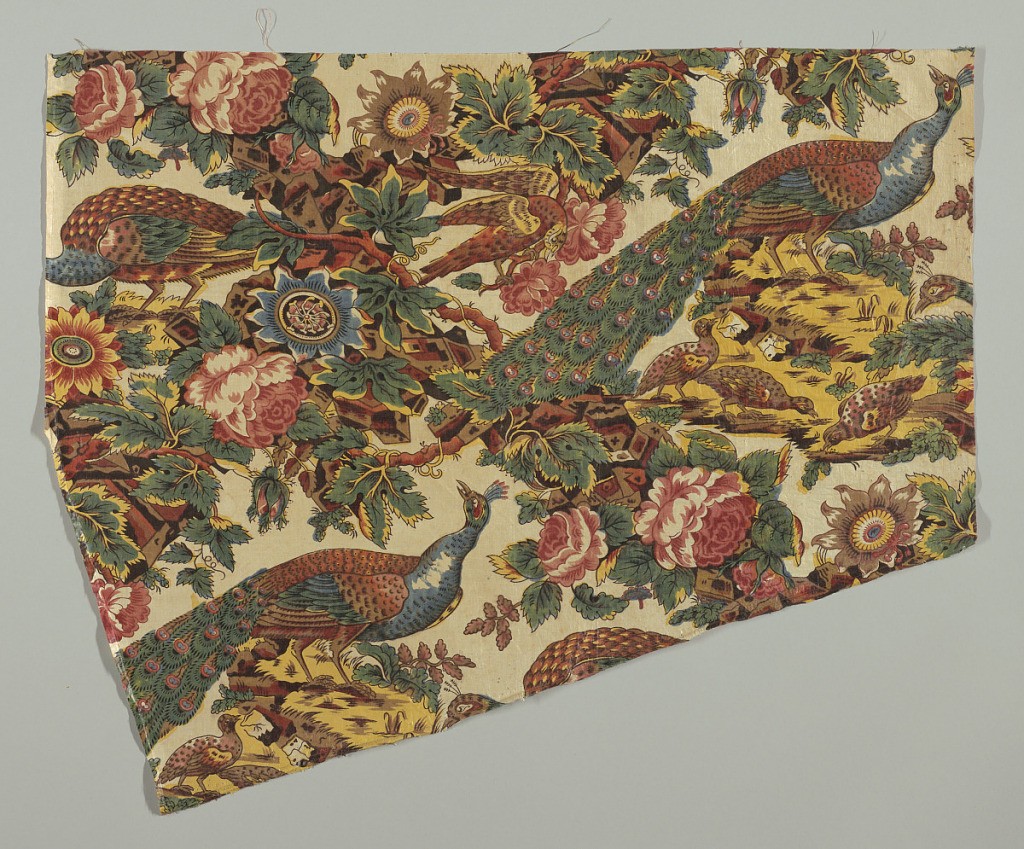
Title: Textile
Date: ca. 1820
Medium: cotton Technique: block printed on plain weave
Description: Peacocks on rocky landscape in half-drop repeat.